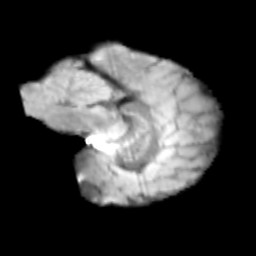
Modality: T2w
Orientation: sagittal
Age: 13
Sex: male
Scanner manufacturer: siemens
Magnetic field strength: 3 T
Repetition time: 3.8 s
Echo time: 0.07 s